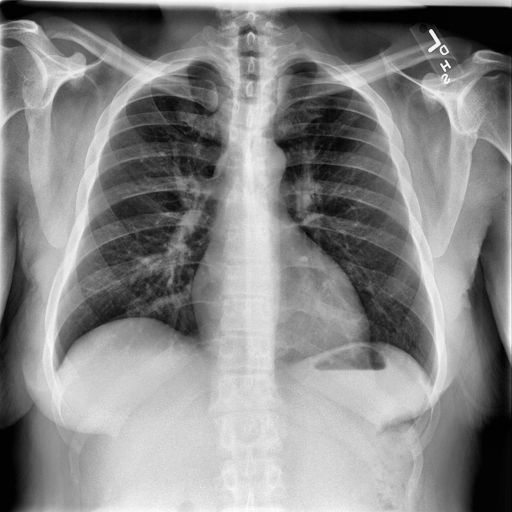
Finding: NORMAL